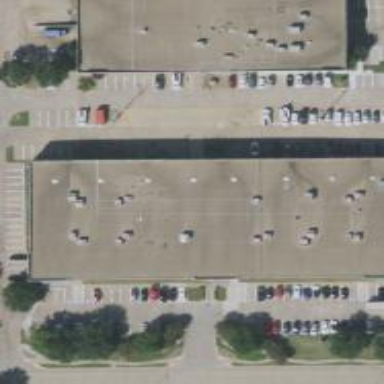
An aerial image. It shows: Commercial building.